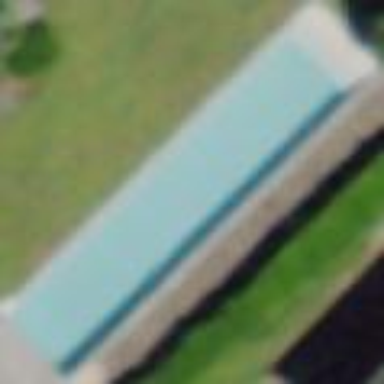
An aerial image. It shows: Swimming pool located in leisure land.